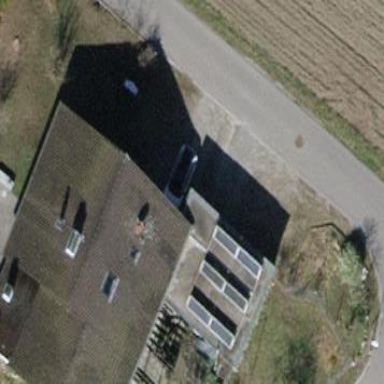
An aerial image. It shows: Garage.